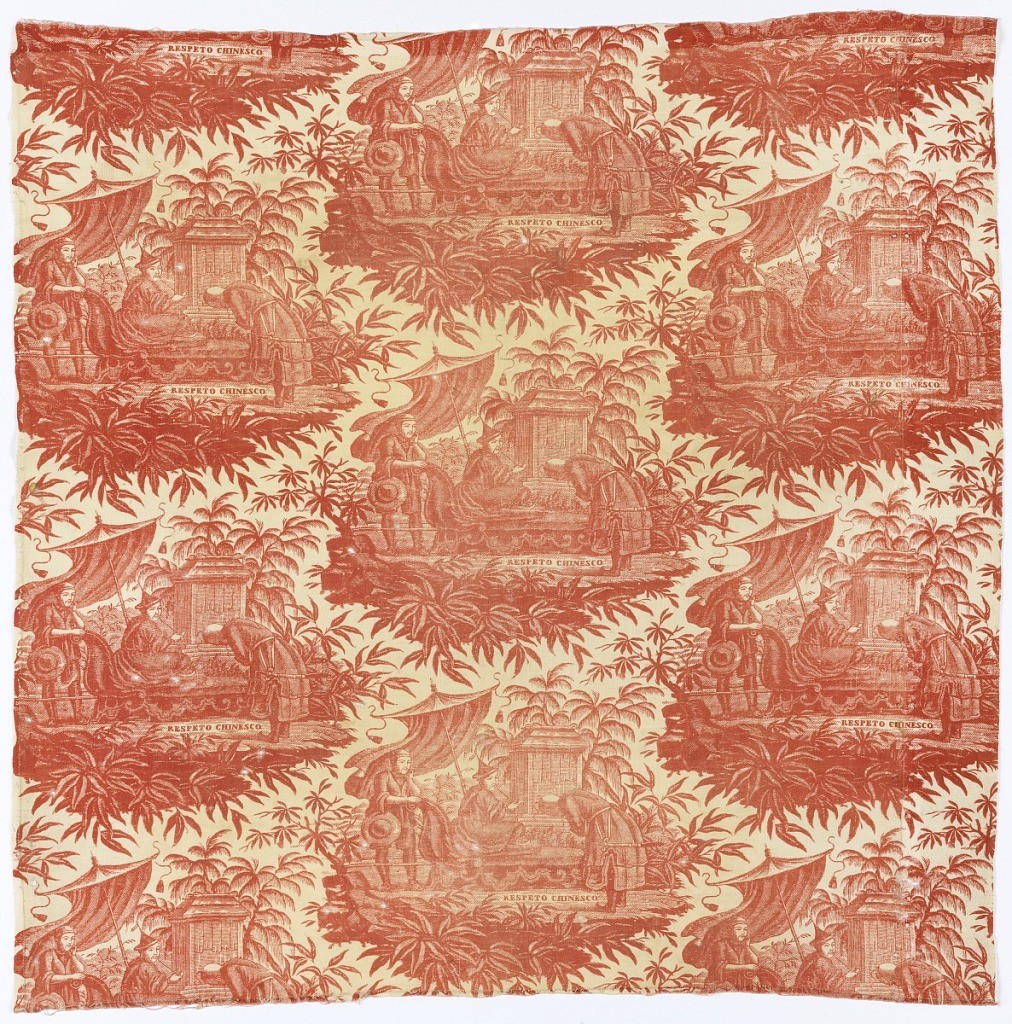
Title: Textile
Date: early 19th century
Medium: cotton Technique: printed by engraved roller on plain weave
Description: Square fragment in red on white of a repeating vignette depicting a Chinese gentleman seated in an open litter as he receives the respectful bow of another man. The litter has a canopy suspended from a pole. One of the men carrying the litter stands behind it. Underneath the scene are the words, "Respeto Chinesco." Leafy foliage surrounds the vignettes.